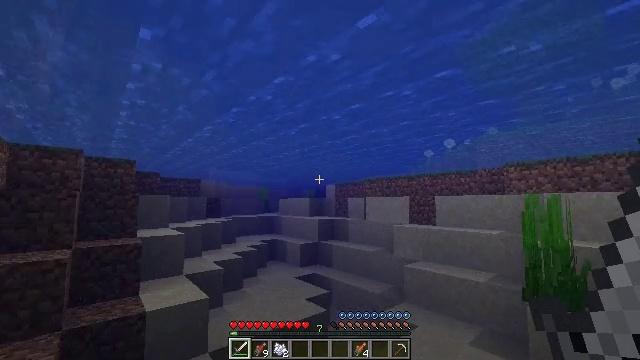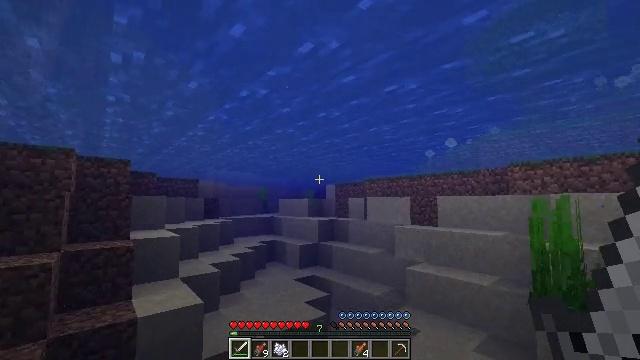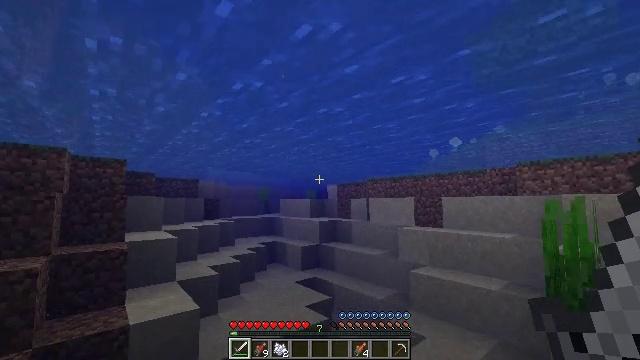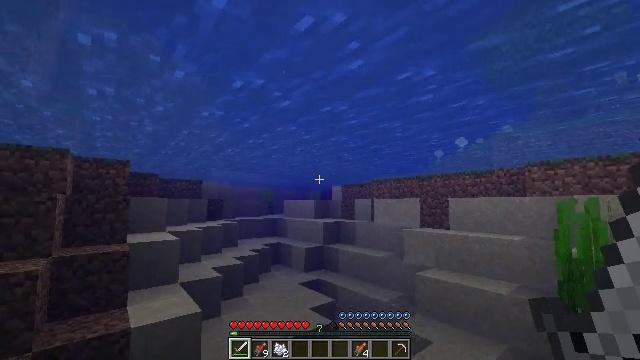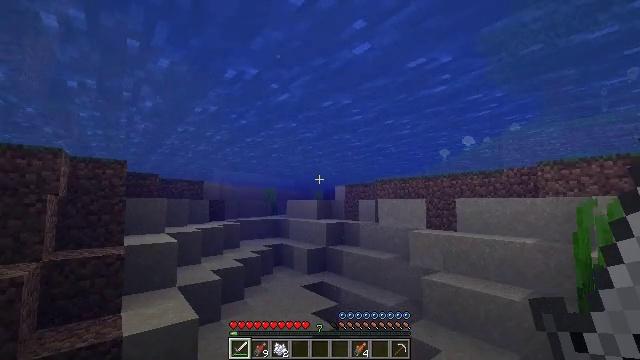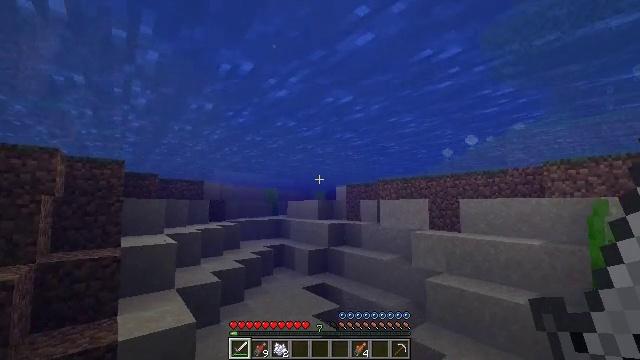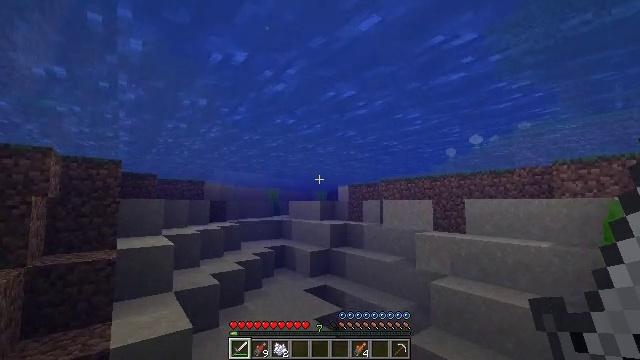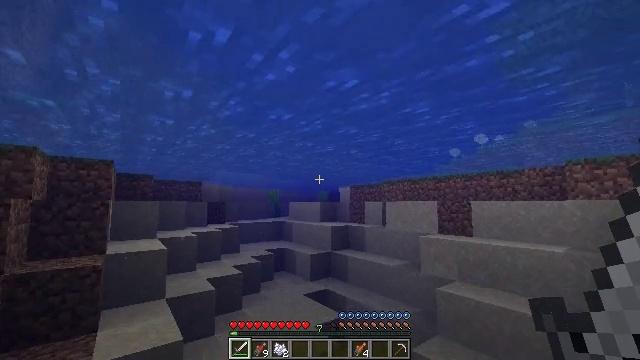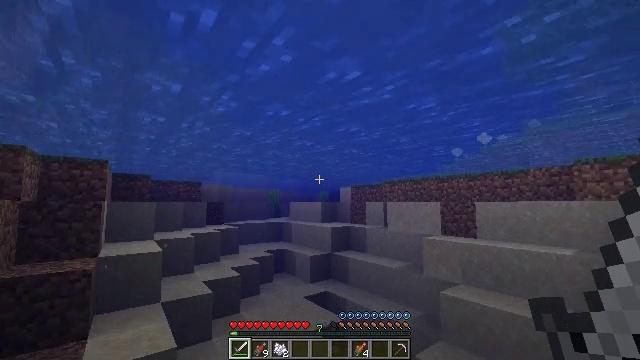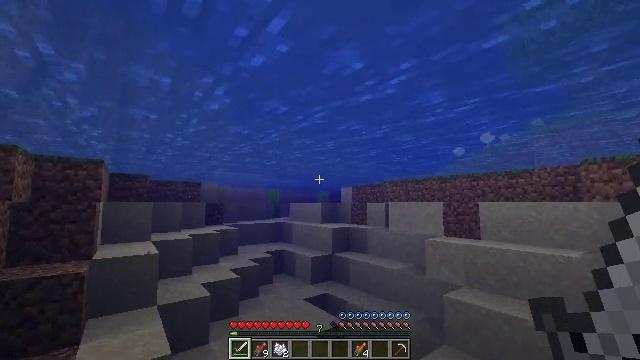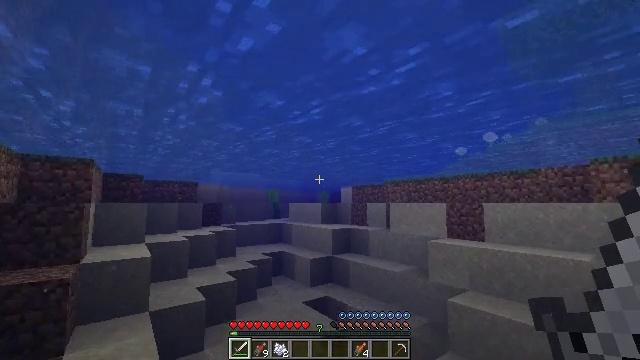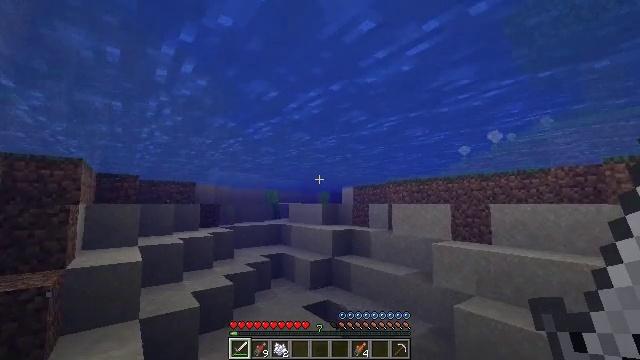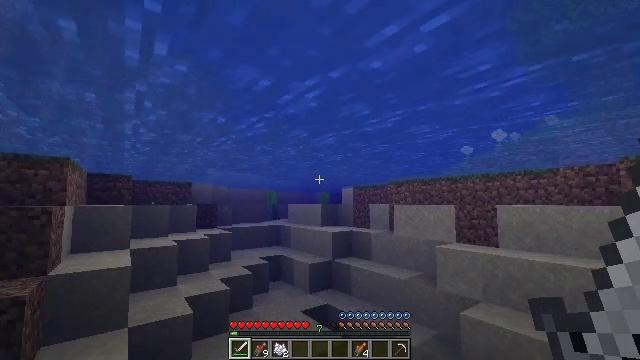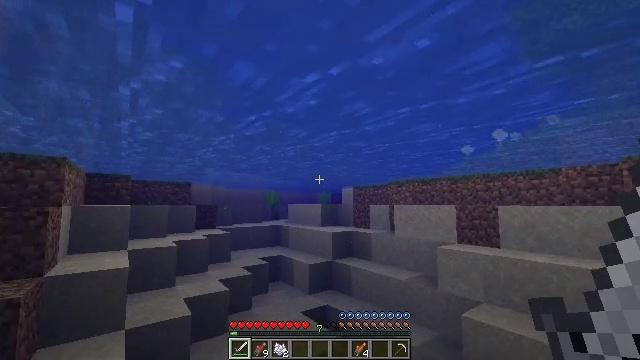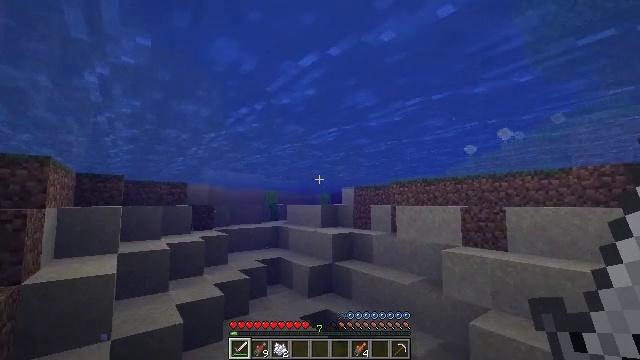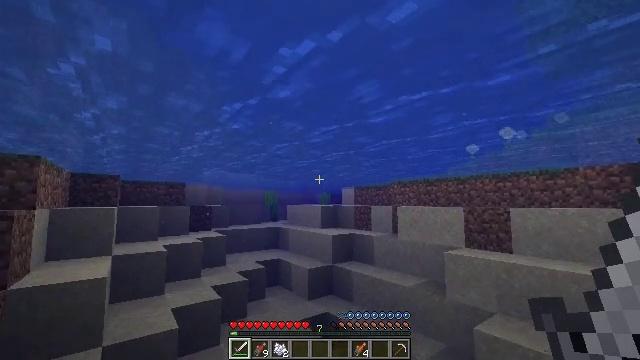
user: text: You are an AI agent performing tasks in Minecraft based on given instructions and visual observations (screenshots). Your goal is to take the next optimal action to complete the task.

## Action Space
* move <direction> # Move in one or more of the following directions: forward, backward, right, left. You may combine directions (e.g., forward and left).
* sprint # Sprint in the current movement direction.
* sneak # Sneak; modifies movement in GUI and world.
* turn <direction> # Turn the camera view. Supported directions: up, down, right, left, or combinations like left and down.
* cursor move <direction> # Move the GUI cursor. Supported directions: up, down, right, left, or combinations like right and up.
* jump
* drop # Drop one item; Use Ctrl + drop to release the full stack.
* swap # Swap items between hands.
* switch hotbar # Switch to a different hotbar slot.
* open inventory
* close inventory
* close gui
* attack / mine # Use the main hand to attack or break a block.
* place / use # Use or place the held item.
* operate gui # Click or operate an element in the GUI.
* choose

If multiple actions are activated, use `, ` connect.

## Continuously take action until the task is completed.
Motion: motion action
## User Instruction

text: Hunt a salmon.
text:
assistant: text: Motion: move forward
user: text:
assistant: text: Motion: move forward
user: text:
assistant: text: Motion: move forward
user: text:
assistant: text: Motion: move forward
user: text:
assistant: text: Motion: move forward
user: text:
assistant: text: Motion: move forward
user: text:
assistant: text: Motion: move forward
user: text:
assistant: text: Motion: move forward
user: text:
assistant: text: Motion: move forward
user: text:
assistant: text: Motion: move forward
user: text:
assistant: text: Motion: move forward
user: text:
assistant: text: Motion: move forward
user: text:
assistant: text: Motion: move forward
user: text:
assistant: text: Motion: move forward
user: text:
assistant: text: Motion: move forward
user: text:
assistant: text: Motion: move forward
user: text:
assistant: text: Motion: move forward
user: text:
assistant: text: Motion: move forward
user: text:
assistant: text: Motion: move forward
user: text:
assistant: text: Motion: move forward
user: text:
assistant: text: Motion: move forward
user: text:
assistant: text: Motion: move forward
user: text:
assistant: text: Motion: move forward
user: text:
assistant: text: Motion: move forward
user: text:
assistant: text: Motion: move forward
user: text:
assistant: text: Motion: move forward
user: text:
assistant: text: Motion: move forward
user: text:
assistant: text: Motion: move forward
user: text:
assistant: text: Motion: move forward
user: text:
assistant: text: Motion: move forward